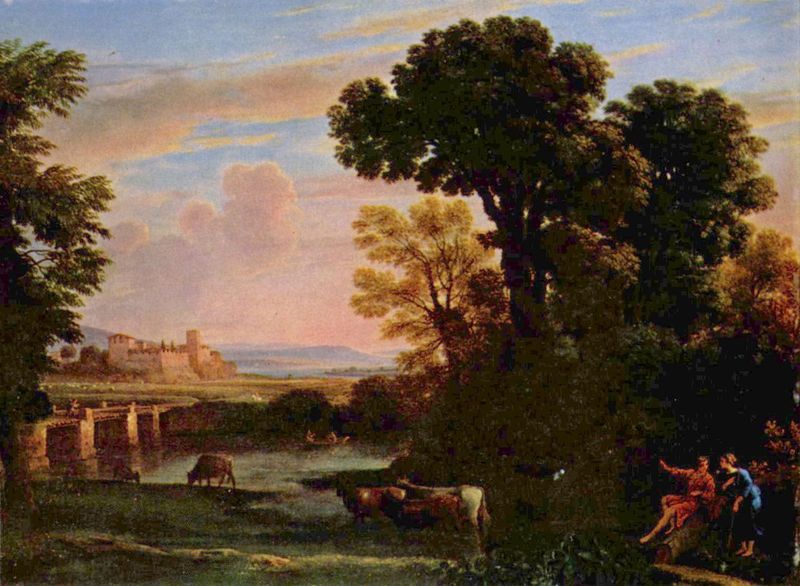
Titel: Landschaft mit Hirten
Künstler: Claude Lorrain
Standort: New Haven (Connecticut)
Institution: Yale University Art Gallery
Schlagwörter: baum, berg, blau, gemälde, himmel, laub, mann, schatten, wasser, weiß, wolken, bäume, fluss, grün, landschaft, menschen, see, sitzen, stadt, ufer, abend, braun, femmes, frau, geste, licht, pastell, pfeiler, schwarz, unterhalten, anlage, gebäude, gras, rasen, rot, schloss, tier, tiere, wiese, gespräch, malerei, trinken, architektur, mensch, stein, öl, baumstamm, horizont, kühe, natur, spiegelung, stamm, weide, weite, brücke, gewässer, corot, gold, paar, personen, rosa, wald, bauern, boot, kahn, ruder, stillleben, sommer, wellen, ruhe, italien, naturalismus, berge, mauer, sonnenuntergang, grasen, herde, kuh, landschaftsmalerei, rind, herbst, idylle, stille, romantik, seestück, blue, men, oil, palace, people, red, white, women, arm, black, conversation, dark, dress, friends, girls, gray, green, painting, talking, woman, yellow, ruderboot, ruderer, france, homme, vert, looking, pink, reflection, brown, stimmung, zeigen, abendrot, baumkronen, zinnen, ortschaft, village, rinder, burg, weiden, türme, steinbrücke, ideal, festung, leinwand, spazierstock, ölmalerei, gestus, hand, wood, mauern, chien, lac, cloud, clouds, man, roman, sky, stone, tree, vue, rouge, boat, building, field, hills, house, lake, landscape, mountain, mountains, nature, orange, water, young, distance, horizon, horizontal, lane, summer, trees, fingerzeig, aquädukt, autumn, brook, evening, forest, grass, light, river, stream, bushes, dusk, path, plants, road, arkadien, femme, black and white, hirte, hirten, castle, purple, ruins, shadow, bonnet, animals, walking, classicisme, french, romantic, romantisme, arbre, soleil, bois, ciel, foret, paysage, verdure, peinture, fleuve, couple, fall, leaning, amour, nuit, eau, allegorie, bridge, meadow, pasture, town, ville, sunlight, italy, peasants, sunny, kalb, bleu, riviere, city, campagne, pastorale, leaves, pastoral, architektru, fort, buildings, italian, manor, kastell, natue, pastel, watching, nuage, nuages, constable, england, chateau, arbres, animal, ideallandschaft, foreground, furt, bush, cattle, cow, cows, crossing, horse, pond, nue, branches, finger, tronc, antiquité, mythologie, lorrain, pont, eite, aurore, vache, rindvieh, fields, mur, berger, champetre, herbe, jeune, prairie, automne, coucher de soleil, soir, sunset, shade, ouge, rose, canvas, ochre, paint, sheep, animaux, taureau, fishermen, allemagne, tour, dawn, sunrise, flock, graze, grazing, herd, work, bank, neoclassical, pointing, humans, aube, crépuscule, worker, barque, hommes, stick, bovin, arcadia, shepherd, poussin, bergers, lovers, veau, rest, drinking, angleterre, lyrisme, bateau, cite, personnages, reclining, europe, déesse, point, jeunes filles, boeufs, voyage, leafs, vista, pittoresque, printemps, falaise, troupeau, farming, frondaisons, contemplation, arcadie, landschafsbild, gainsborough, trunks, jour, mythe, claude lorrain, acadie, amis, boaters, boir, bovine, cieux, cnversation, coucher, creepy partner, dam, distant, duo, flanerie, later, le lorrain, loup, lowing, pastoral scene, petre, pâturage, rococco, rowing, siecle, vaces, vaches, whisler, morning, chene, daylight, log, country side, labour, fortress, riverbank, twilight, sly, bucolique, creek, boating, distnace, shepherdess, ruisseau, journée, bulls, romatic, 17th century, villagers, scenic, clo9uds, boire, meute, bétail, boeuf, luminisme, bovin', rivère, coupl, chatting, shepher, red water, shepards, coqw, girles, medieval, ik o vlla